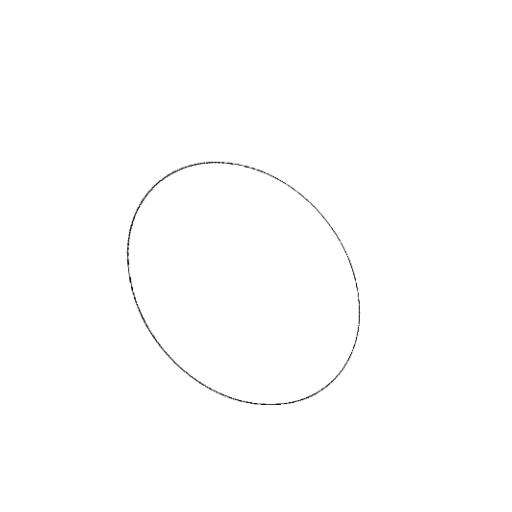
Crossing number: 0